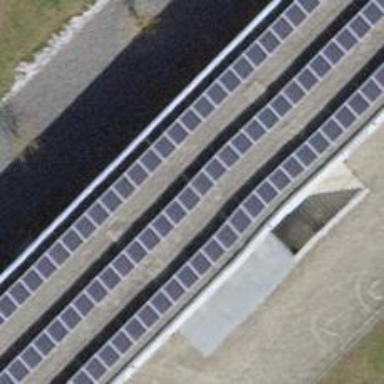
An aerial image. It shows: Solar power generator utilizing photovoltaic technology with solar photovoltaic panels.